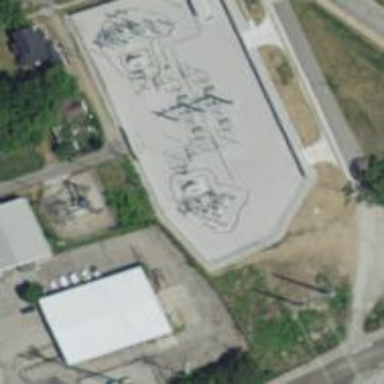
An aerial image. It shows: Chain-link fence surrounding power substation.